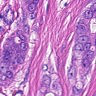
Metastatic tissue present: yes